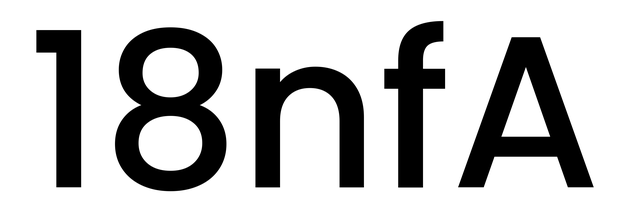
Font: Poppins-Medium